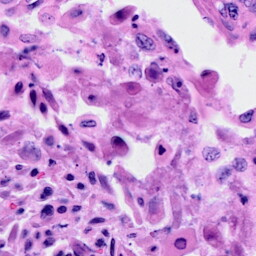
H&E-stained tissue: Cervix